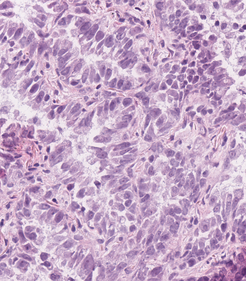
Tumor epithelial tissue: yes
Tumor-associated stroma tissue: no
Normal tissue: no